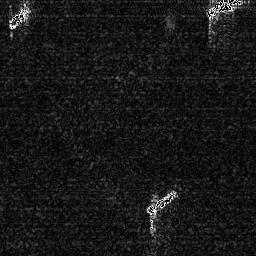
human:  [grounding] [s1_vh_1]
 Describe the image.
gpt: In the satellite image, there is  <ref>1 medium ship </ref> <box>[[1, 0, 12, 11, 0]]</box> located at top left,  <ref>1 medium ship </ref> <box>[[55, 73, 69, 84, 0]]</box> located at bottom,  <ref>1 medium ship </ref> <box>[[79, 0, 95, 7, 0]]</box> located at top right.